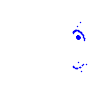
Particle: pion